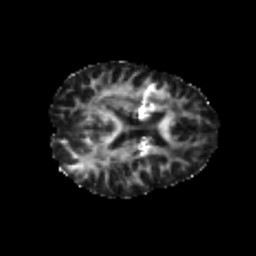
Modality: FA
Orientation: axial
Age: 25
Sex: female
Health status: healthy
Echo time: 0.074 s